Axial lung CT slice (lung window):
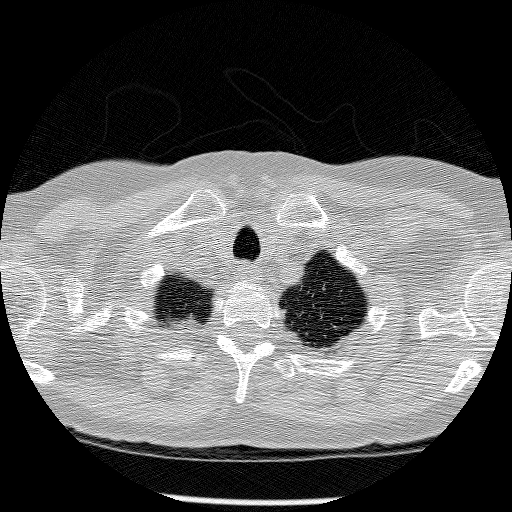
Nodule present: no